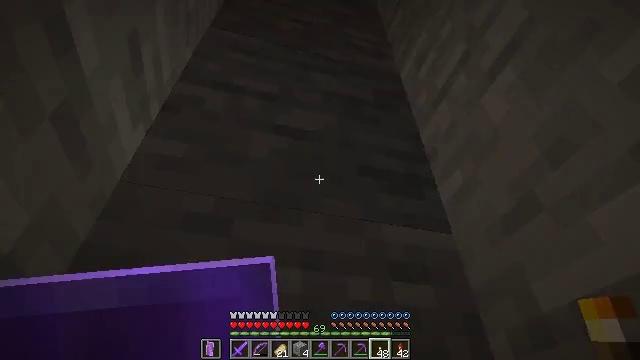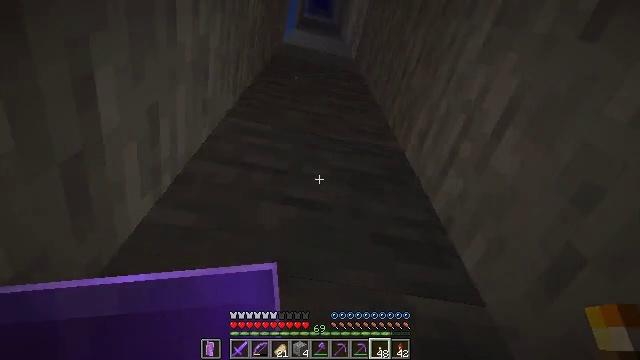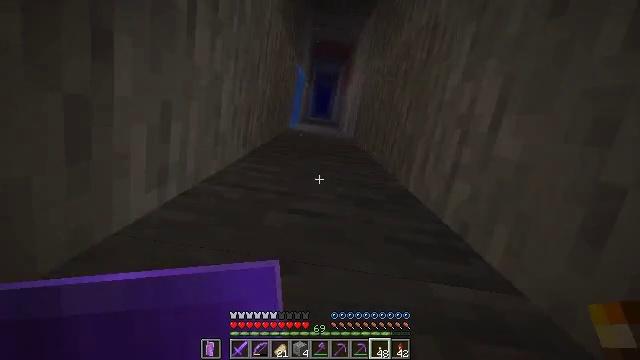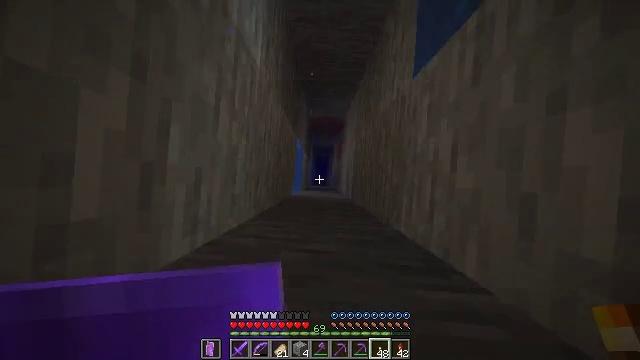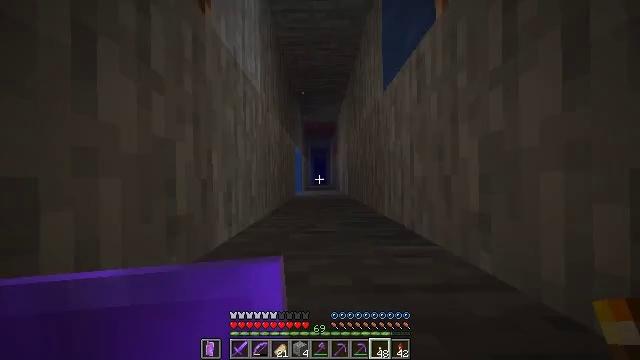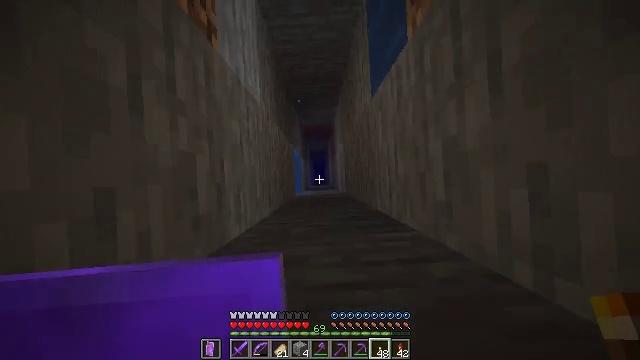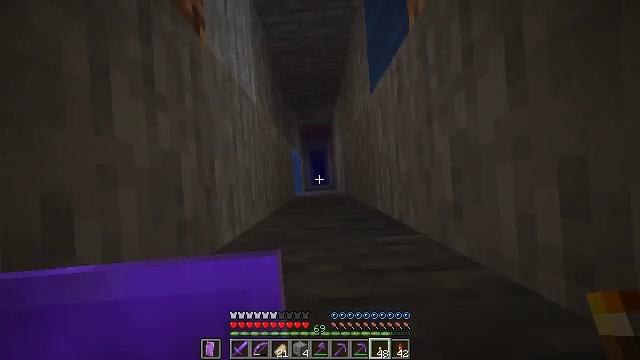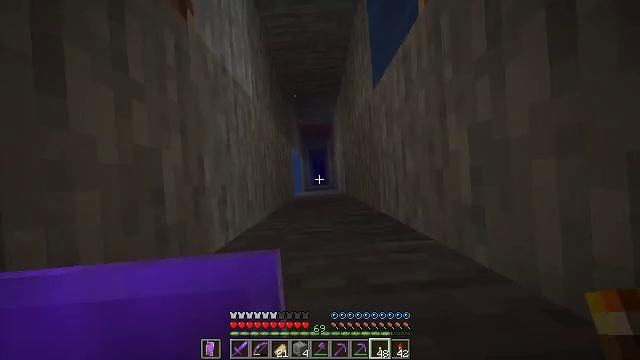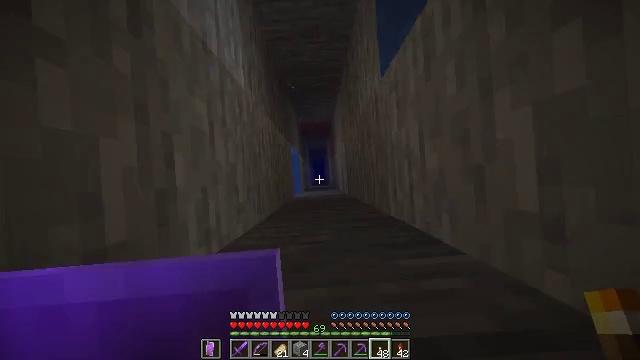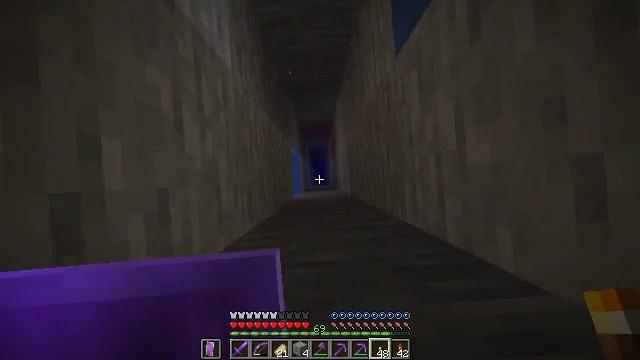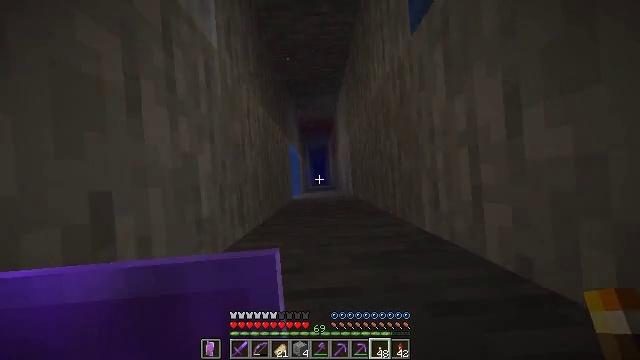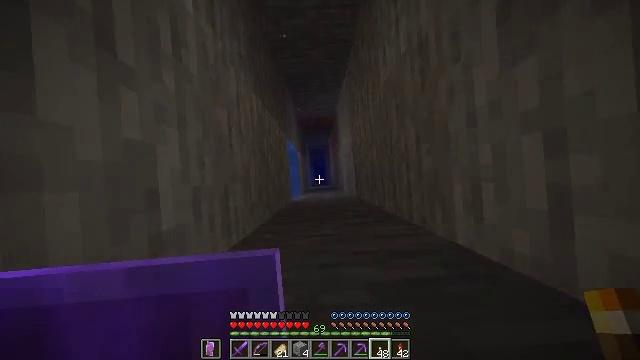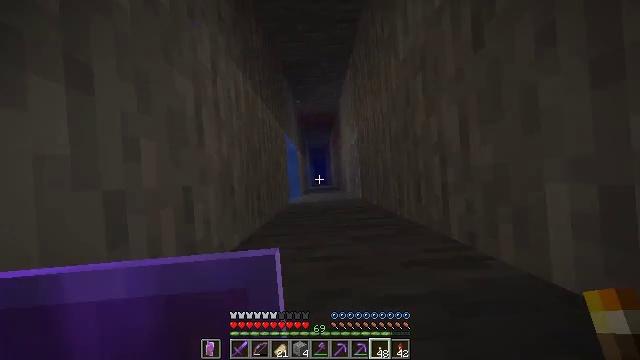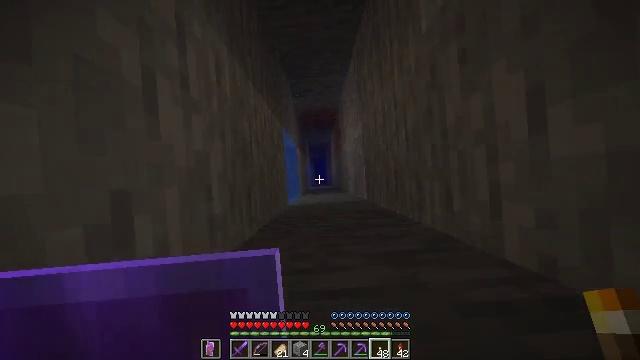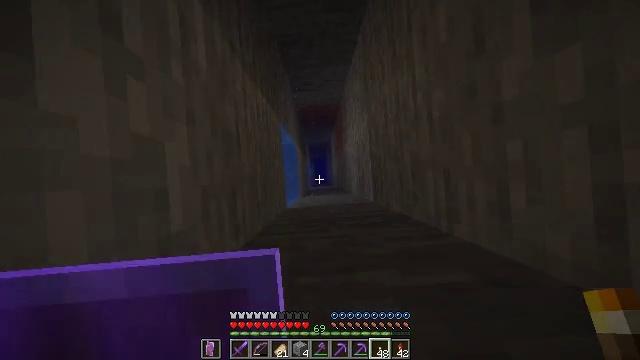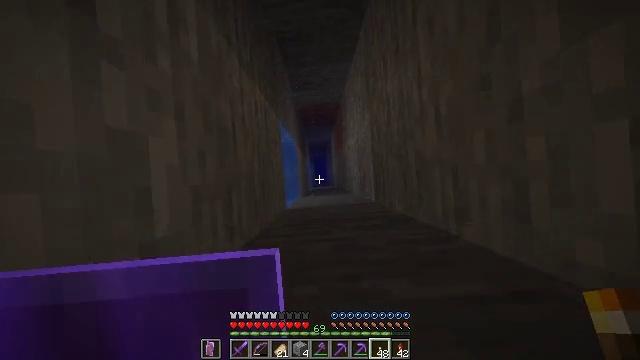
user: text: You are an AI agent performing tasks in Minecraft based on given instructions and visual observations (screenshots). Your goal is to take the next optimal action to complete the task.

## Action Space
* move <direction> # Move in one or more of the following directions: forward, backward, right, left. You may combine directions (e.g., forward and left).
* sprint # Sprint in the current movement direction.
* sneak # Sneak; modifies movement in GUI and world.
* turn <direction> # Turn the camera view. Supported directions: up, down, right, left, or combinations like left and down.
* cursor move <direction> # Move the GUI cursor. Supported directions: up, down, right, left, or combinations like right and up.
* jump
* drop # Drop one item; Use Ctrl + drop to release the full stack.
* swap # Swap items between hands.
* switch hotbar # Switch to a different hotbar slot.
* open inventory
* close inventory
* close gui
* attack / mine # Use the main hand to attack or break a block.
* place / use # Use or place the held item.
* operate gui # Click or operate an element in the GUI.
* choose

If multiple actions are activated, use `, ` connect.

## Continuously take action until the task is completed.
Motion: motion action
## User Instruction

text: Polish the andesite into polished andesite at the crafting table.
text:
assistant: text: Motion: move forward, sprint, turn left and up
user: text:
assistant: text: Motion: move forward, sprint, turn left and up
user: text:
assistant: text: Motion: move forward, sprint, turn left and up
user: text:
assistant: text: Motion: move forward, sprint, turn left and up
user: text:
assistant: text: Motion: move forward, sprint, turn left and up, jump
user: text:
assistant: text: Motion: move forward, sprint, turn up, jump
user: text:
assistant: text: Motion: move forward, sprint, jump
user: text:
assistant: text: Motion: move forward, sprint, jump
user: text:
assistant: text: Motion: move forward, sprint, jump
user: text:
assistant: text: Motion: move forward, sprint, jump
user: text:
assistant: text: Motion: move forward, sprint, jump
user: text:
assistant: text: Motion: move forward, sprint, jump
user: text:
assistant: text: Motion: move forward, sprint, jump
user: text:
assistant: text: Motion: move forward, sprint, jump
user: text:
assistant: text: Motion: move forward, sprint, jump
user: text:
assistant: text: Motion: move forward, sprint, jump
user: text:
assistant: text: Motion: move forward, sprint, jump
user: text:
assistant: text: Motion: move forward and move right, sprint, jump
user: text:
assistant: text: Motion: move forward and move right, sprint, jump
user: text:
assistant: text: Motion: move forward and move right, sprint, jump
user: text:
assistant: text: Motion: move forward and move right, sprint, jump
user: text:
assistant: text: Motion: move forward, sprint, jump
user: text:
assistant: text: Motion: move forward, sprint, jump
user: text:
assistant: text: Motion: move forward, sprint, jump
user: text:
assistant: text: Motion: move forward, sprint, jump
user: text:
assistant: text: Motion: move forward, sprint, jump
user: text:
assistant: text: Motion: move forward, sprint, jump
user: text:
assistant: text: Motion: move forward, sprint, jump
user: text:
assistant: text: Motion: move forward, sprint, jump
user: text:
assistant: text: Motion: move forward, sprint, jump